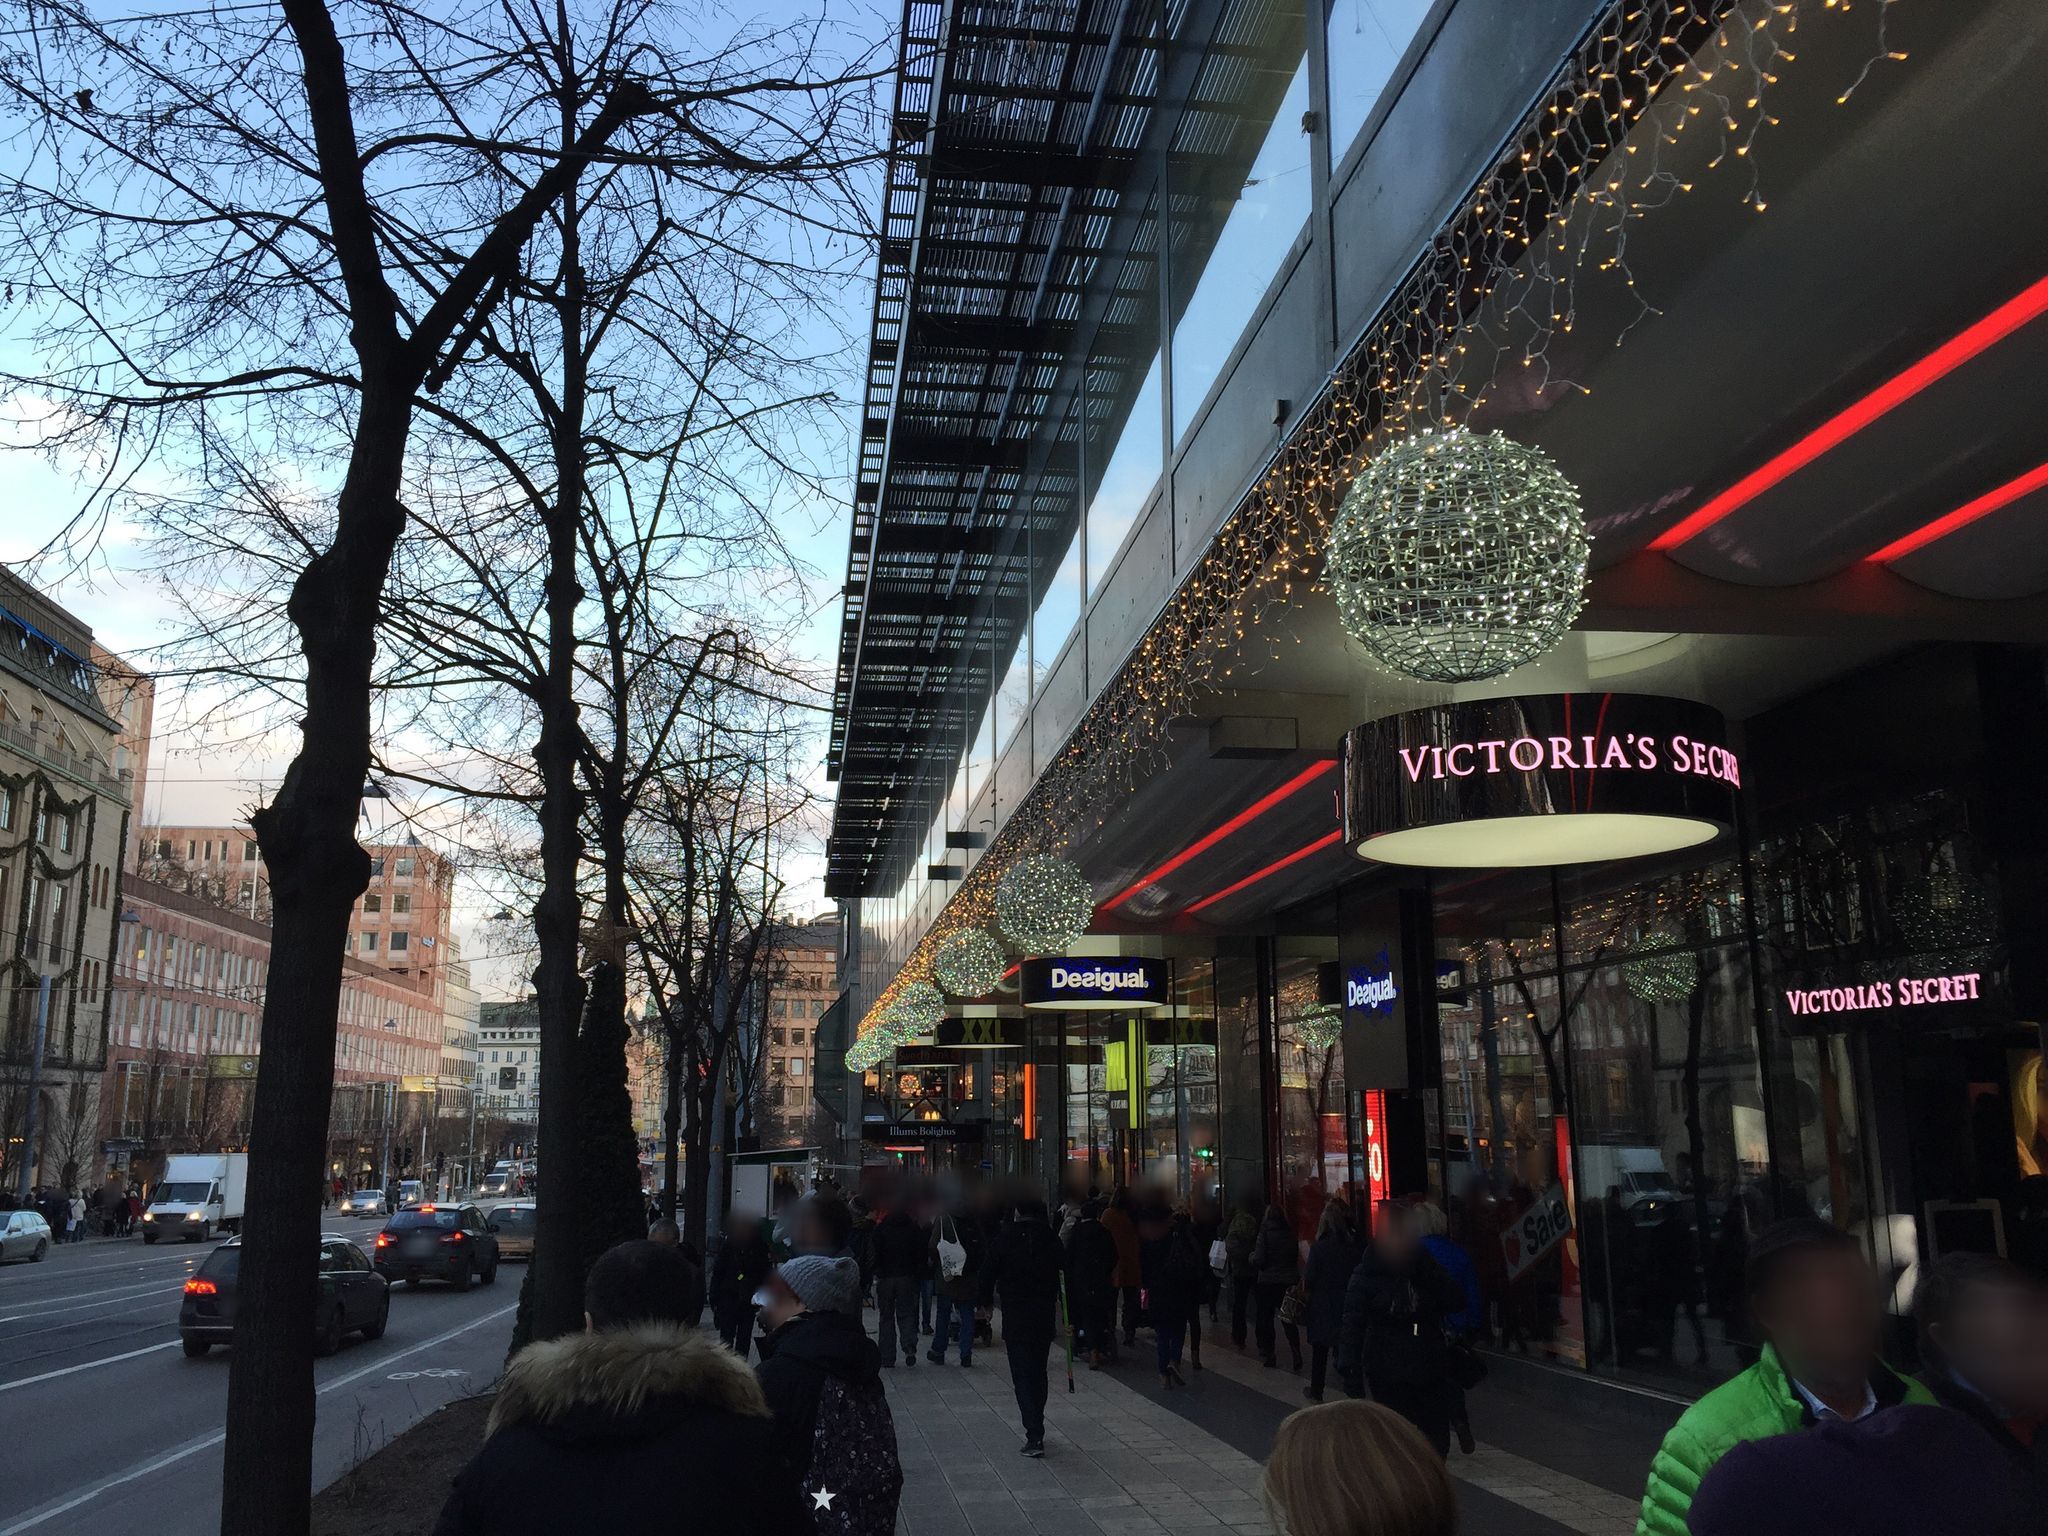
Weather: clear
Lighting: dusk/dawn
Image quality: good
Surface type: walking surface
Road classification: footway
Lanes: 1
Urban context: urban centre
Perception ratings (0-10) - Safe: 3.54, Lively: 7.97, Beautiful: 6.27, Boring: 2.5, Depressing: 6.4, Wealthy: 7.82